Question: Need to apply a texture on a given path.
The path is a set of points.
Tell me how to do or where to read about how to do it on Opengl ES?

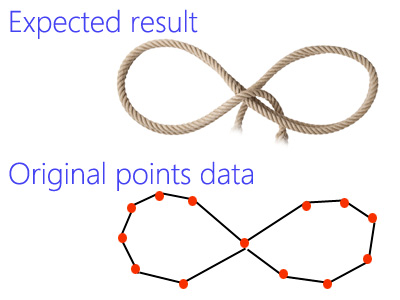
Answer: I will consider you have enough points for the shape to look good enough, otherwise you should do some interpolation get more of them..
I suggest you create a 2D vertex array from the points (an array of rectangles if you wish). At each point you need 2 vertices (v1, v2):
'''
vector position = currentPoint;
vector way = nextPoint - currentPoint;
vector normal = normalized(way.y, -way.x);
v1 = position + normal*(ropeWidth*.5);
v1 = position - normal*(ropeWidth*.5);
'''
You will probably put this in a 'for' loop where you also need to set texture coordinates where X is always set to 1.0 and -1.0, Y goes for iterator 'i' as 'i/pointCount' ('i' needs to be floating though)
At this point you may just bind the texture and draw a triangle strip.